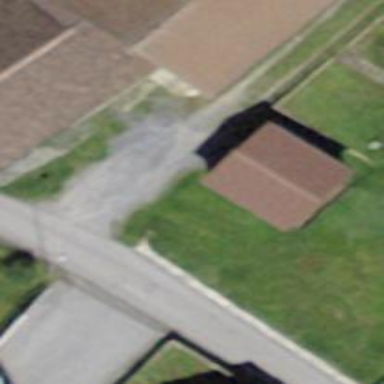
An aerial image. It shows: Carport structure.